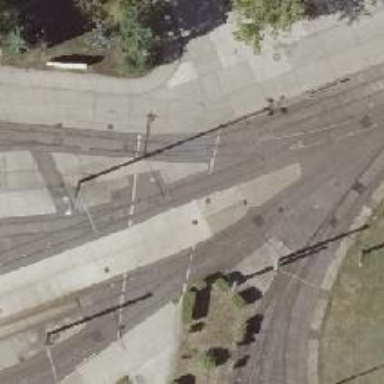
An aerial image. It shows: Railway switch.